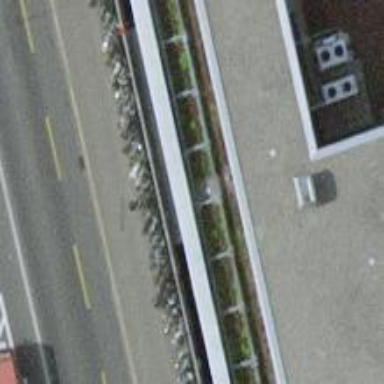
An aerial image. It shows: Bicycle parking area with stands available.